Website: macys
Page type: account-selection
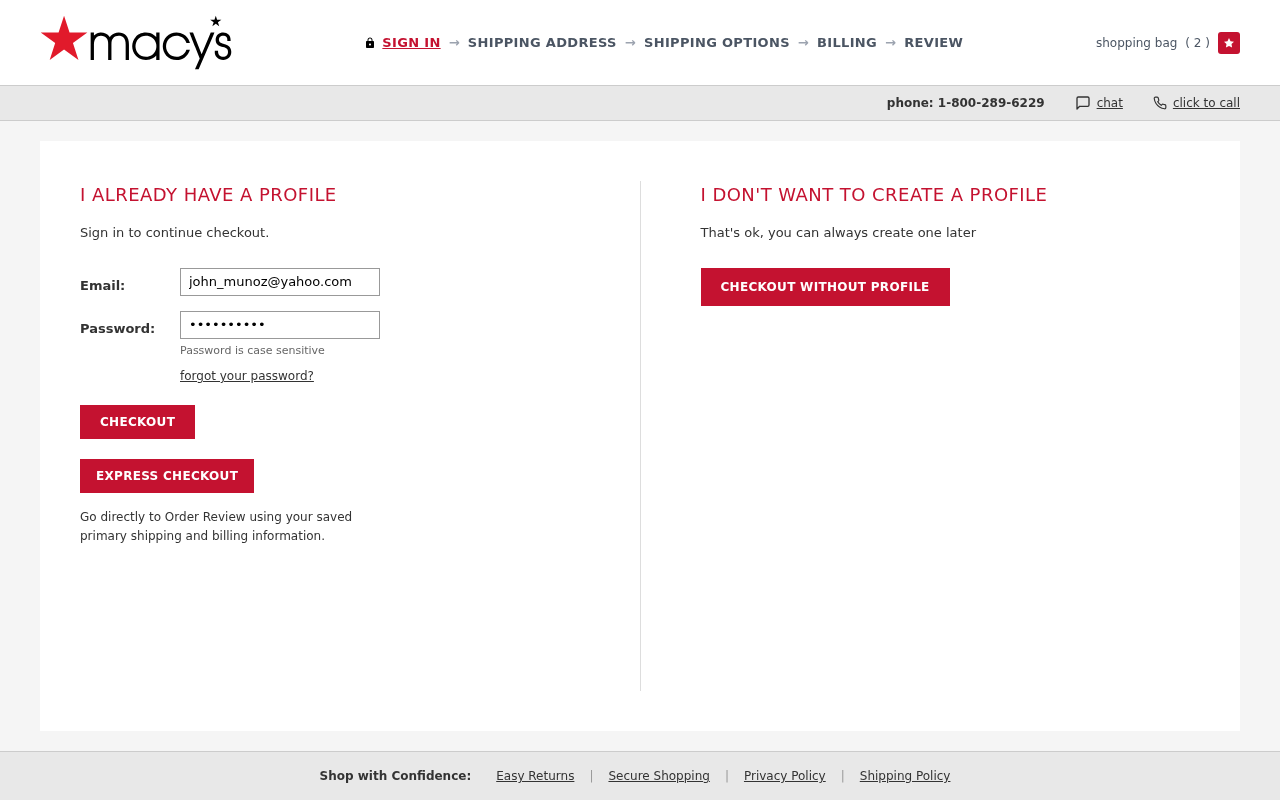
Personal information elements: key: PII_EMAIL
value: john_munoz@yahoo.com
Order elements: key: ORDER_NUM_ITEMS
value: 2